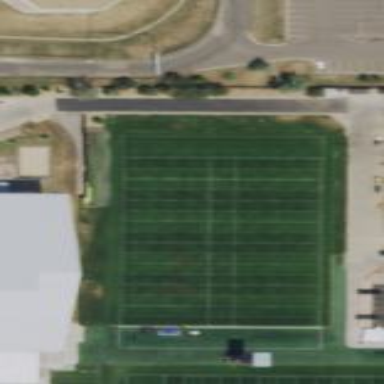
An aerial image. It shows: American football pitch with grass surface.